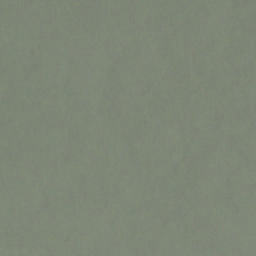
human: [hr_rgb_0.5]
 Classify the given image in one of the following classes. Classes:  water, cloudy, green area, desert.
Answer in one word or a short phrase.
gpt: cloudy